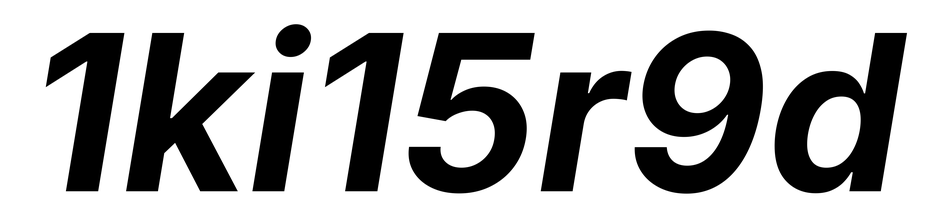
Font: Inter-Italic_Bold_Italic